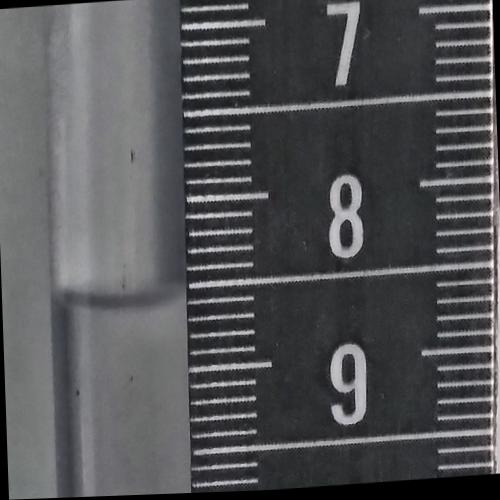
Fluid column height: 8.6 cm